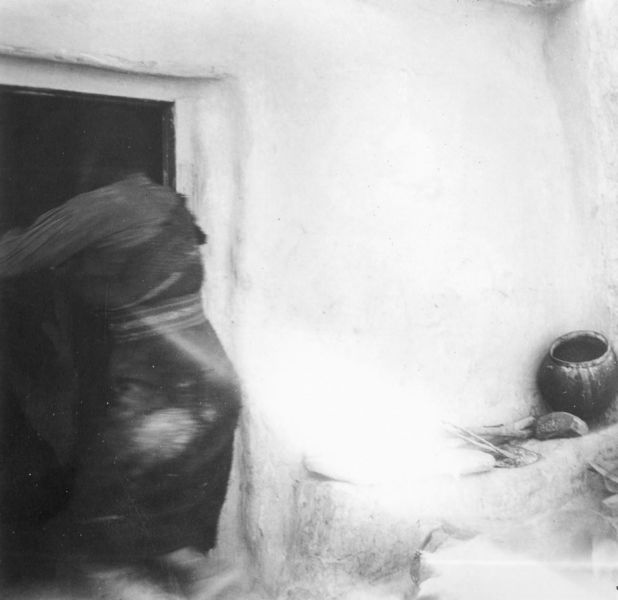
Titel: Pueblo-Frau, beim Anblick von Warburgs Kamera flieht sie in ihr Haus
Künstler: Aby Warburg
Institution: London, The Warburg Institute Archive ©
Schlagwörter: feuer, kopf, mann, schatten, weiß, bewegung, frau, hell, holz, kleid, licht, raum, rücken, schwarz, tür, gürtel, haus, wand, arm, arme, rahmen, stein, ast, sonne, gewand, person, stock, krug, beine, topf, hintern, rückenansicht, ecke, schuhe, mauer, bank, korb, türrahmen, unscharf, foto, fotografie, neger, eingang, gefäss, orient, arsch, schwarzweiss, stiefel, photo, verschwommen, hauseingang, putz, feuerholz, wnad, marokko, haustür, dinge, belichtungszeit, türsturz, belichtet, po